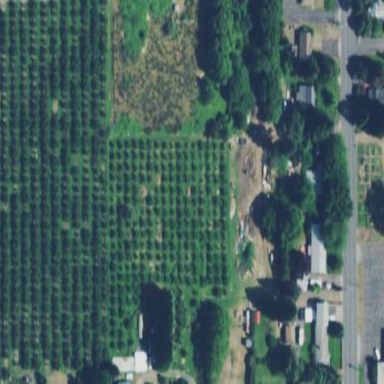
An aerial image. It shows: Orchard.